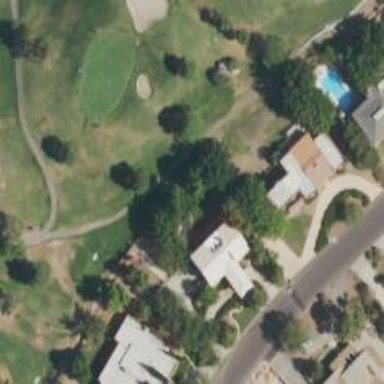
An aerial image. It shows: Path used for both walking and golf.